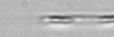
Label: Leptocylindrus